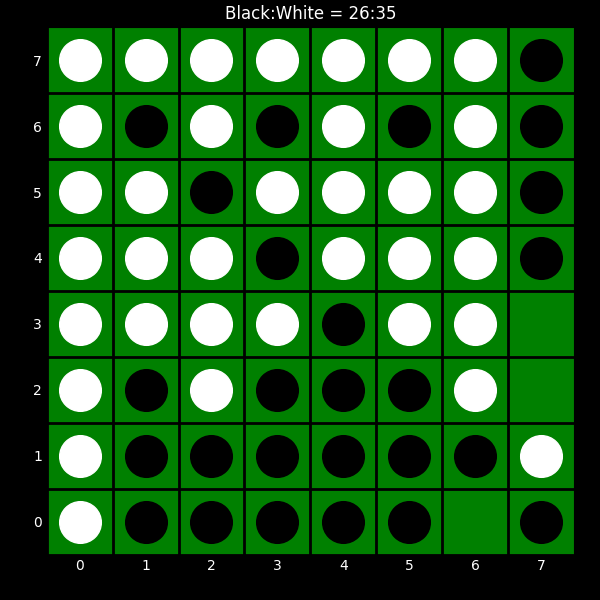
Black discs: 26
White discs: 35